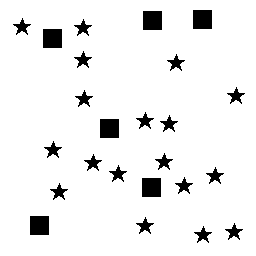
Squares: 6
Triangles: 0
Stars: 18
Total shapes: 24